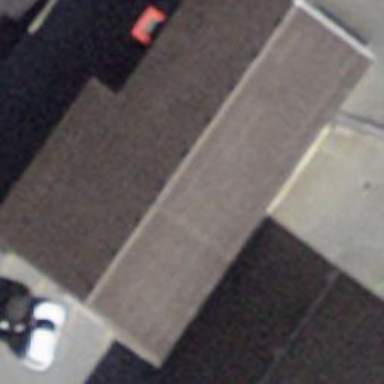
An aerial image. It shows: Car repair shop.